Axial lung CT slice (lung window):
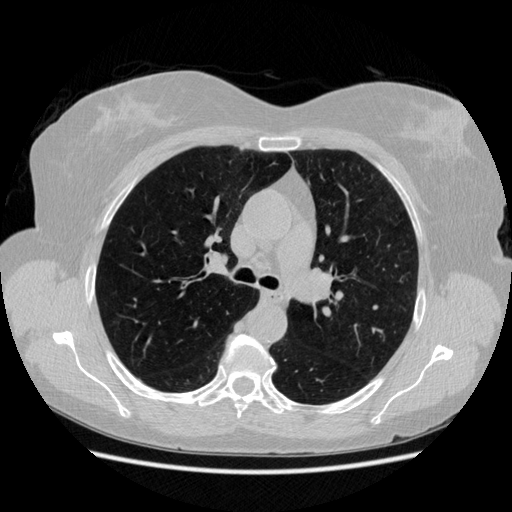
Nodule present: no